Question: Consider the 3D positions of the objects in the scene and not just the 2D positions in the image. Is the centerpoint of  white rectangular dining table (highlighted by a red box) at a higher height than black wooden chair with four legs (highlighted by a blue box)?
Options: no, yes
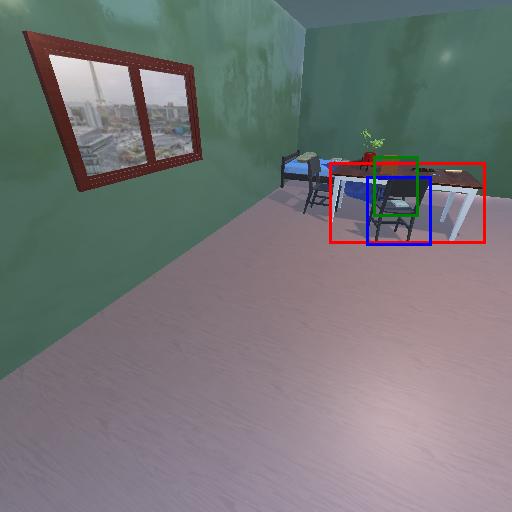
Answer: no